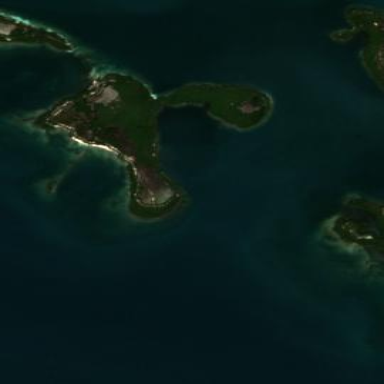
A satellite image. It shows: Island with natural coastline.